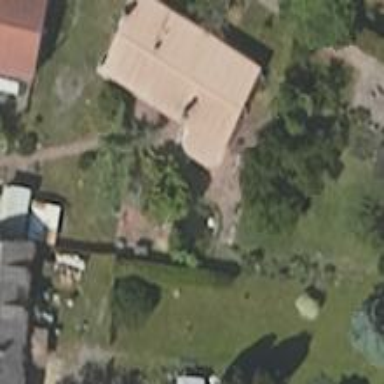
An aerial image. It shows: Shed.